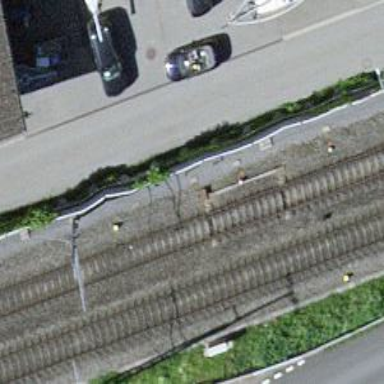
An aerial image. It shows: Single railway track with electrification through contact line.